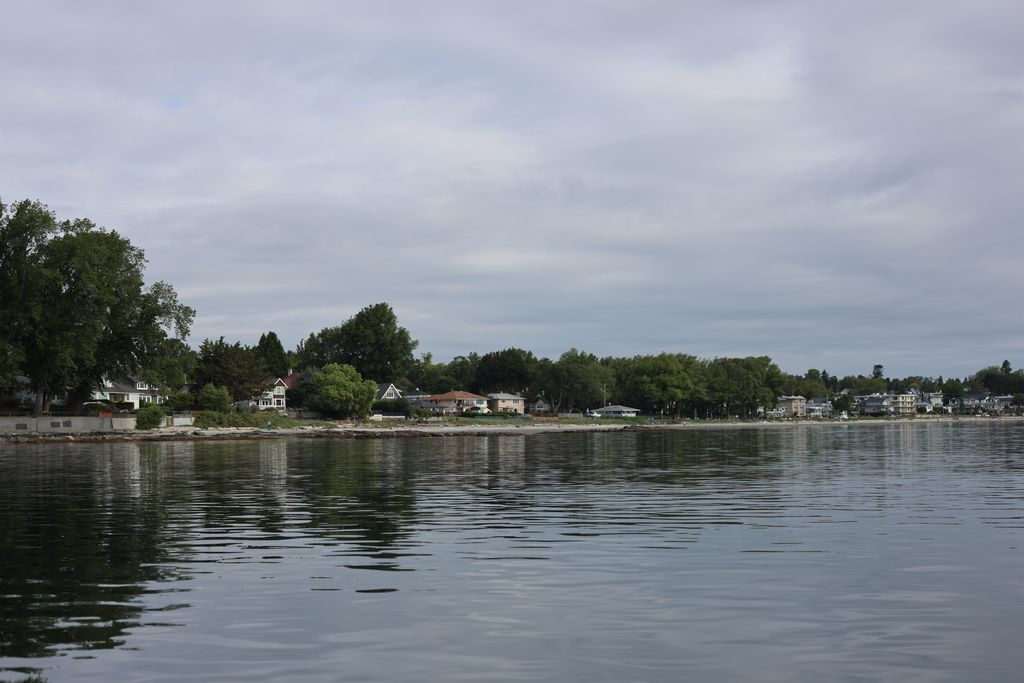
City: victoria